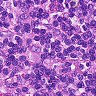
Metastatic tissue present: no